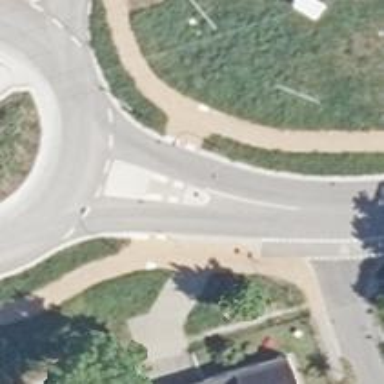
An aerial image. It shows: Road with "give way" sign.